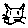
Label: cat